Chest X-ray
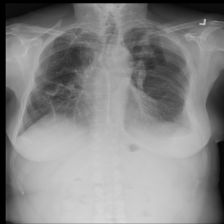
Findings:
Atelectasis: negative
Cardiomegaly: negative
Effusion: negative
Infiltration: negative
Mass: negative
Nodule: negative
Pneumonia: negative
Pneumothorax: negative
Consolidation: negative
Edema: negative
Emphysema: negative
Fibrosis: negative
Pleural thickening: negative
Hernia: negative